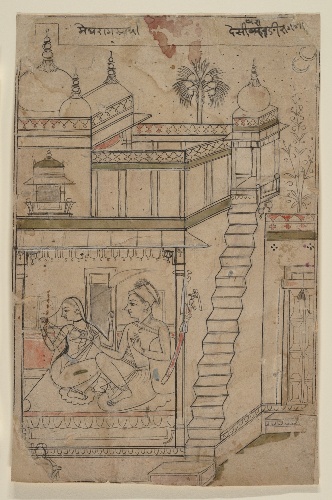
Date: early 18th century
Object type: Painting
Classification: Paintings
Medium: Ink and wash on paper
Culture: India (Rajasthan, Bundi)
Dimensions: Image (sight): 10 1/8 x 6 1/2 in. (25.7 x 16.5 cm)
Department: Asian Art
Credit line: Gift of Subhash Kapoor, in memory of his parents, Smt Shashi Kanta and Shree Parshotam Ram Kapoor, 2008
Accession year: 2008
Repository: Metropolitan Museum of Art, New York, NY
Tags: Swords|Men|Women